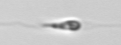
Label: flagellate_morphotype3